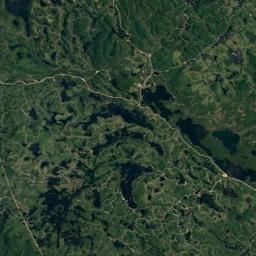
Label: wetland